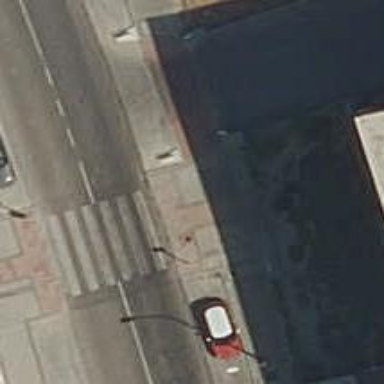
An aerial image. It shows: Sidewalk along the footway.